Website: macys
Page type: cart
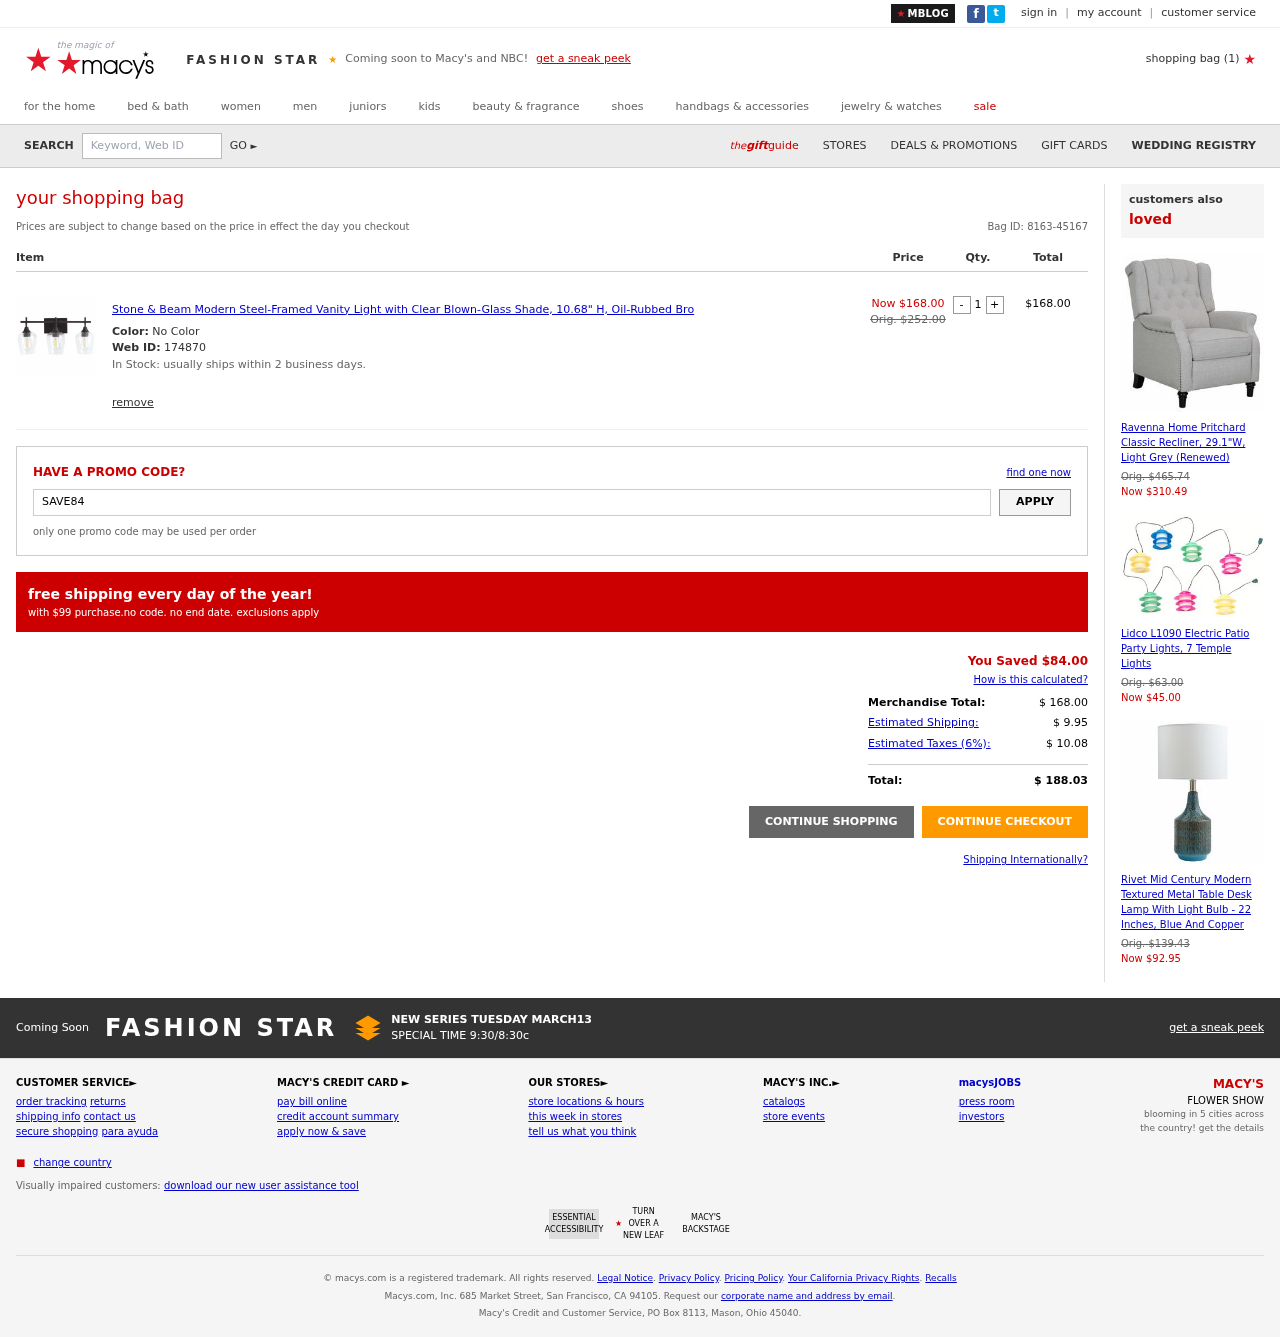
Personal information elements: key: PII_PROMO_CODE
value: SAVE84
Product elements: key: PRODUCT1_NAME
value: Stone & Beam Modern Steel-Framed Vanity Light with Clear Blown-Glass Shade, 10.68" H, Oil-Rubbed Bro
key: PRODUCT1_PRICE
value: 168
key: PRODUCT1_QUANTITY
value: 1
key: PRODUCT2_NAME
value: Ravenna Home Pritchard Classic Recliner, 29.1"W, Light Grey (Renewed)
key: PRODUCT2_PRICE
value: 310.49
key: PRODUCT3_NAME
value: Lidco L1090 Electric Patio Party Lights, 7 Temple Lights
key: PRODUCT3_PRICE
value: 45
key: PRODUCT4_NAME
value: Rivet Mid Century Modern Textured Metal Table Desk Lamp With Light Bulb - 22 Inches, Blue And Copper
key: PRODUCT4_PRICE
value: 92.95
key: PRODUCT1_SKU
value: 174870
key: PRODUCT1_ORIGINAL_PRICE
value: Orig. $252.00
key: PRODUCT1_TOTAL
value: $168.00
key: PRODUCT2_ORIGINAL_PRICE
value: Orig. $465.74
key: PRODUCT3_ORIGINAL_PRICE
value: Orig. $63.00
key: PRODUCT4_ORIGINAL_PRICE
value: Orig. $139.43
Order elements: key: ORDER_NUM_ITEMS
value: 1
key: ORDER_ID
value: Bag ID: 8163-45167
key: ORDER_SAVINGS
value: $84.00
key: ORDER_SUBTOTAL
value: $ 168.00
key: ORDER_SHIPPING_COST
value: $ 9.95
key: ORDER_TAX
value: $ 10.08
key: ORDER_TOTAL
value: $ 188.03